You are looking at the envelope spectrum of a bearing's vibration signal. The marked vertical lines are the theoretical fault frequencies for the outer race, inner race, rolling elements, and cage. What is the most likely bearing condition (normal, inner_race, outer_race, ball)?
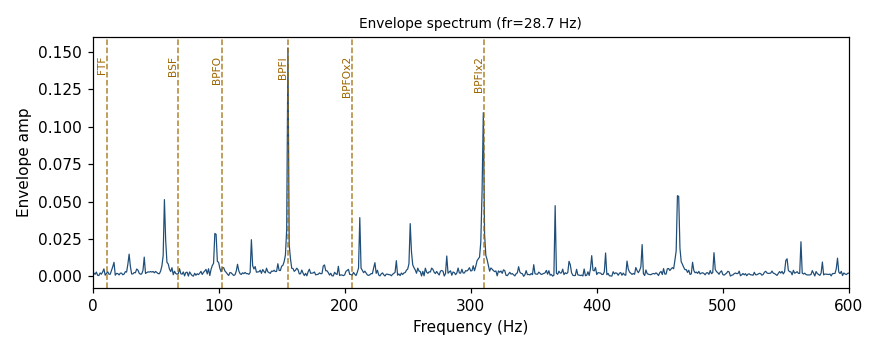
Answer: inner_race